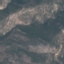
Land use / land cover: HerbaceousVegetation